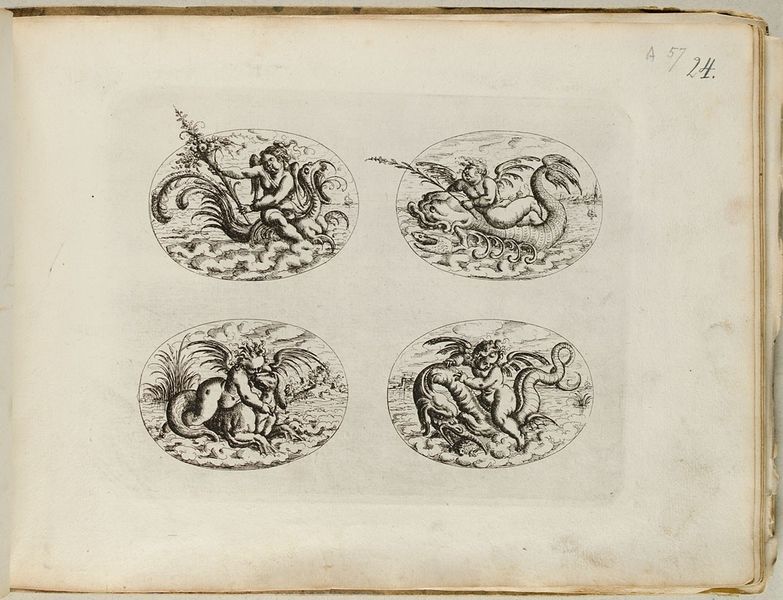
Titel: Vier Putten, Blatt aus dem 'Neuw Grotteßken Buch'
Künstler: Christoph Jamnitzer
Standort: Hamburg
Institution: Museum für Kunst und Gewerbe Hamburg
Schlagwörter: flügel, meer, wasser, weiß, ufer, schwarz, tiere, muster, ornament, oval, reiter, putto, reiten, welle, wellen, papier, grafik, graphik, ornamente, fotografie, photographie, buch, druck, druckgraphik, druckgrafik, radierung, seite, gestalten, buchseite, fisch, wesen, fabelwesen, vorlage, putten, ungeheuer, drache, amoretten, monster, groteske, graphk, mer, fabeltier, fabeltiere, meereswesen, wasserwesen, sea, tierornament, gerippt, zwitterwesen, monstrum, reiterbildnis, recto, knorpelwerk, reproduktionen, a, 24, 57, druckerzeugnisse, pflanzenornamente, schildkröten, ornamentstich, vorlageblätter, a 57, 24r